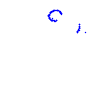
Particle: kaon